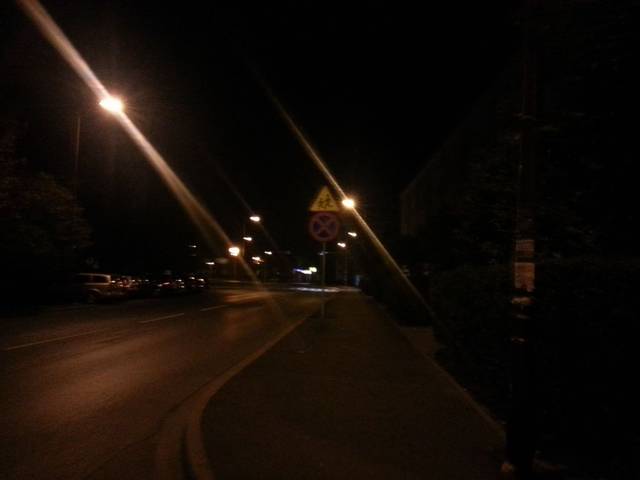
Region: Germany
Coordinates: 50.912, 15.749